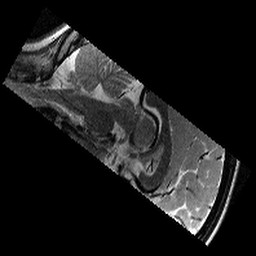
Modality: T2w
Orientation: sagittal
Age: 9
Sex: female
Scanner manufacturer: siemens
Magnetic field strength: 3 T
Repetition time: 9.23 s
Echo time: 0.067 s